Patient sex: M
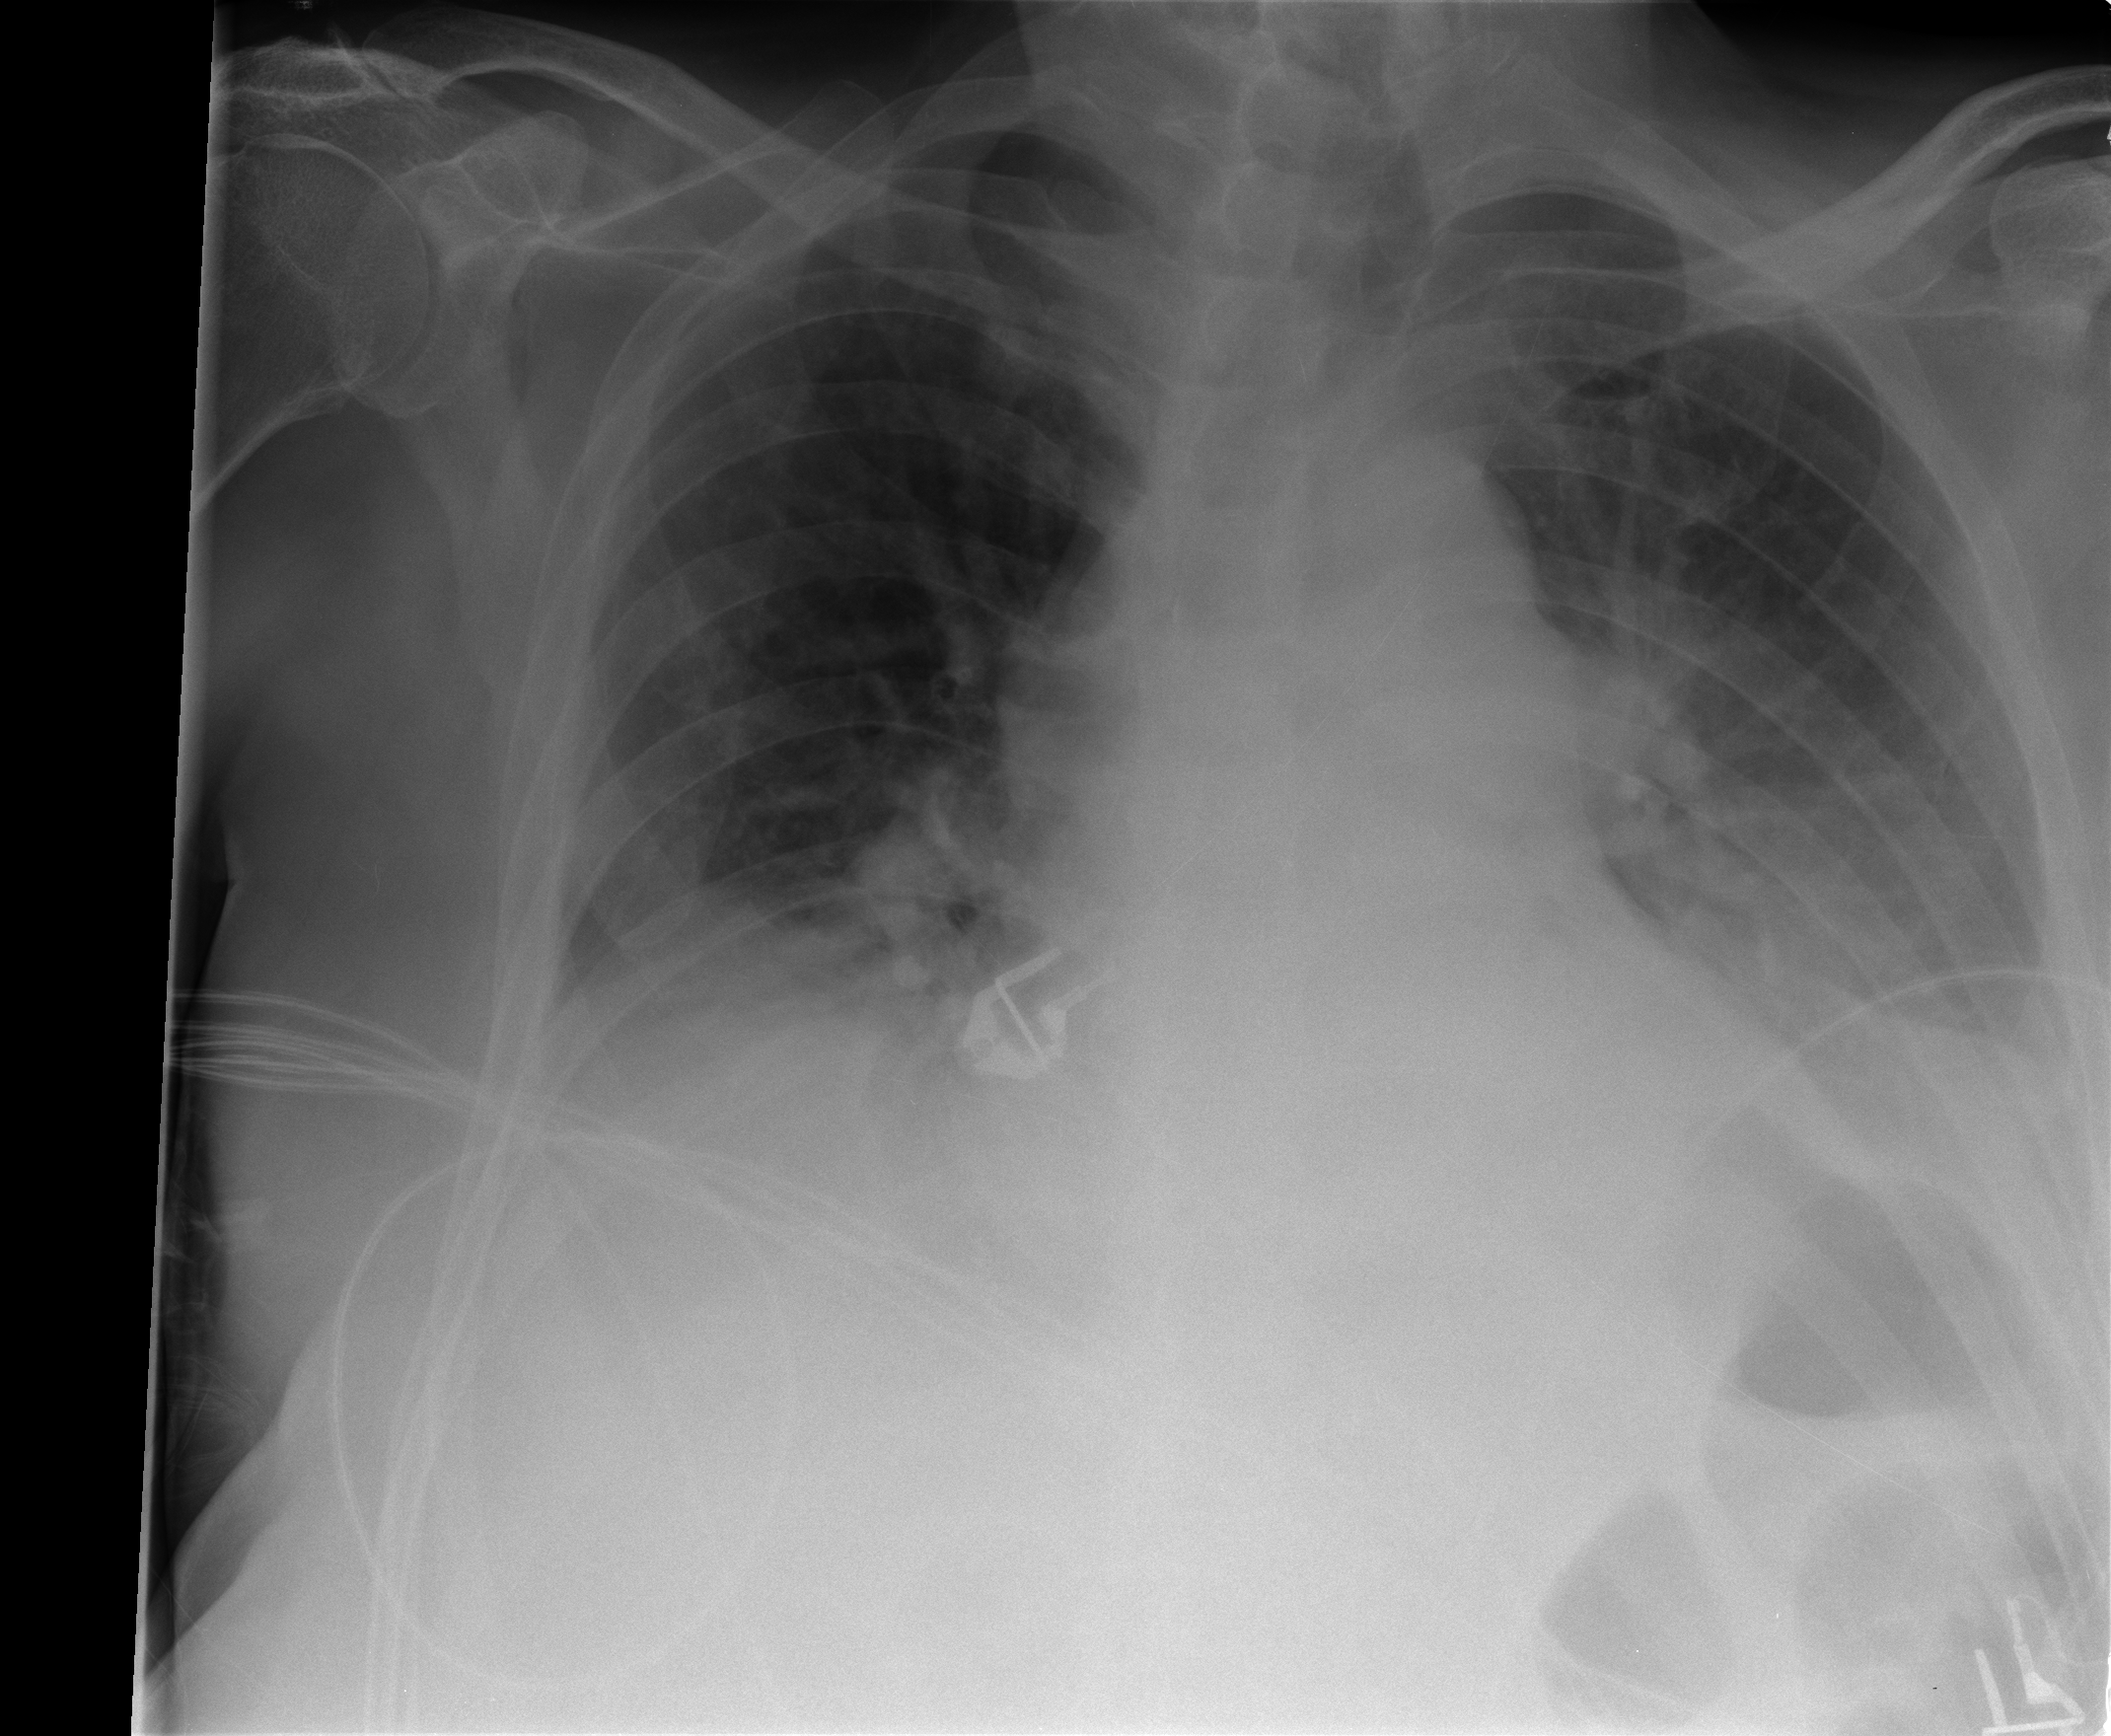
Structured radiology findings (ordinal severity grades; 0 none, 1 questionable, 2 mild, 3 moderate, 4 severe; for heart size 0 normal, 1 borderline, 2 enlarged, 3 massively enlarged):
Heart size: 1
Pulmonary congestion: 2
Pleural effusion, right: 2
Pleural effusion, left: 2
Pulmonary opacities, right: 0
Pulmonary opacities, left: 0
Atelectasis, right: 2
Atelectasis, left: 2